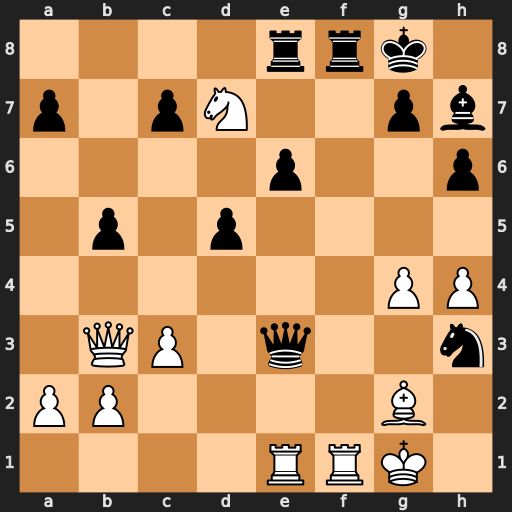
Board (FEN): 4rrk1/p1pN2pb/4p2p/1p1p4/6PP/1QP1q2n/PP4B1/4RRK1
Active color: w
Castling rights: -
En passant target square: -
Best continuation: Kh2